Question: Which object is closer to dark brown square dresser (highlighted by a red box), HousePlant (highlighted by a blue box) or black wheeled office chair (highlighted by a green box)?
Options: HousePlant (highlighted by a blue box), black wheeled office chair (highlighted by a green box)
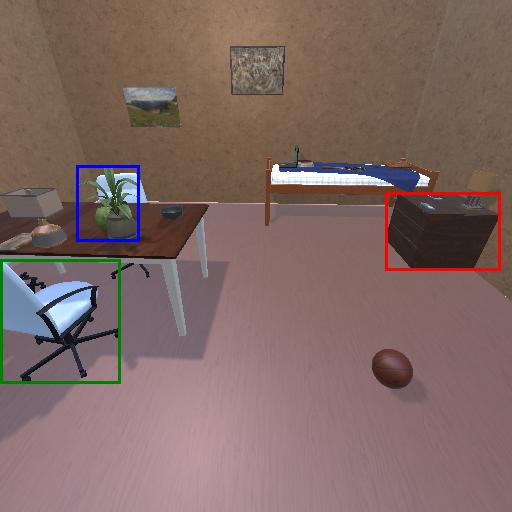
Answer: HousePlant (highlighted by a blue box)